Question: I am trying to figure out how to find the estimated slope for my linear mixed effects model, where I am looking at the decay rate of log-transformed copies of DNA/RNA over time.
My lmer model is as follows:
'''
model1 <- lmer(log.copies ~ 0 + sample + hours + sample:hours +
(1 | uniqueID), data)
'''
I am trying to find the slope estimate (the decay rate) of each sample, but I am not sure how to find that information. Any insight would be highly appreciated.
Here is the data frame for the model:
'''
uniqueID <- c('4a', '4b', '4c', '7a', '7b', '7c', '10a', '10b', '10c', '4a', '4b', '4c', '7a', '7b', '7c', '10a', '10b', '10c', '4a', '4b', '4c', '7a', '7b', '7c', '10a', '10b', '10c', '4a', '4b', '4c', '7a', '7b', '7c', '10a', '10b', '10c', '4a', '4b', '4c', '7a', '7b', '7c', '10a', '10b', '10c', '4a', '4b', '4c', '7a', '7b', '7c', '10a', '10b', '10c', '4a', '4b', '4c', '7a', '7b', '7c', '10a', '10b', '10c', '4a', '4b', '4c', '7a', '7b', '7c', '10a', '10b', '10c', '4a', '4b', '4c', '7a', '7b', '7c', '10a', '10b', '10c', '4a', '4b', '4c', '7a', '7b', '7c', '10a', '10b', '10c', '4a', '4b', '4c', '7a', '7b', '7c', '10a', '10b', '10c', '4a', '4b', '4c', '7a', '7b', '7c', '10a', '10b', '10c', '4a', '4b', '4c', '7a', '7b', '7c', '10a', '10b', '10c', '4a', '4b', '4c', '7a', '7b', '7c', '10a', '10b', '10c', '4a', '4b', '4c', '7a', '7b', '7c', '10a', '10b', '10c', '4a', '4b', '4c', '7a', '7b', '7c', '10a', '10b', '10c', '4a', '4b', '4c', '7a', '7b', '7c', '10a', '10b', '10c', '4a', '4b', '4c', '7a', '7b', '7c', '10a', '10b', '10c', '4a', '4b', '4c', '7a', '7b', '7c', '10a', '10b', '10c', '4a', '4b', '4c', '7a', '7b', '7c', '10a', '10b', '10c', '4a', '4b', '4c', '7a', '7b', '7c', '10a', '10b', '10c', '4a', '4b', '4c', '7a', '7b', '7c', '10a', '10b', '10c', '4a', '4b', '4c', '7a', '7b', '7c', '10a', '10b', '10c', '4a', '4b', '4c', '7a', '7b', '7c', '10a', '10b', '10c')
hours <- c('0', '0', '0', '0', '0', '0', '0', '0', '0', '1', '1', '1', '1', '1', '1', '1', '1', '1', '3', '3', '3', '3', '3', '3', '3', '3', '3', '5', '5', '5', '5', '5', '5', '5', '5', '5', '12', '12', '12', '12', '12', '12', '12', '12', '12', '24', '24', '24', '24', '24', '24', '24', '24', '24', '48', '48', '48', '48', '48', '48', '48', '48', '48', '96', '96', '96', '96', '96', '96', '96', '96', '96', '168', '168', '168', '168', '168', '168', '168', '168', '168', '336', '336', '336', '336', '336', '336', '336', '336', '336', '504', '504', '504', '504', '504', '504', '504', '504', '504', '720', '720', '720', '720', '720', '720', '720', '720', '720', '0', '0', '0', '0', '0', '0', '0', '0', '0', '1', '1', '1', '1', '1', '1', '1', '1', '1', '3', '3', '3', '3', '3', '3', '3', '3', '3', '5', '5', '5', '5', '5', '5', '5', '5', '5', '12', '12', '12', '12', '12', '12', '12', '12', '12', '24', '24', '24', '24', '24', '24', '24', '24', '24', '48', '48', '48', '48', '48', '48', '48', '48', '48', '96', '96', '96', '96', '96', '96', '96', '96', '96', '168', '168', '168', '168', '168', '168', '168', '168', '168', '336', '336', '336', '336', '336', '336', '336', '336', '336', '504', '504', '504', '504', '504', '504', '504', '504', '504', '720', '720', '720', '720', '720', '720', '720', '720', '720',)
log.copies <- c('1.45521893628741', '1.45521893628741', '1.45521893628741', '1.45521893628741', '1.45521893628741', '1.45521893628741', '1.45521893628741', '1.45521893628741', '1.45521893628741', '1.19441603388691', '1.24355334723342', '1.40690849045049', '1.31002191752687', '1.39124834261194', '1.29235753729037', '1.11936230018844', '1.1374556403934', '1.39758382302761', '1.68018850963636', '1.25191207562977', '1.23641746512146', '1.39679718172058', '1.38090501093842', '1.24605609103987', '1.21030026698775', '1.19544292124108', '1.17601950399624', '1.31273309142159', '1.26185528648986', '1.25966627646237', '1.31215362175609', '1.1797649397335', '1.06962991082736', '1.06648871526762', '1.01999877463483', '1.0713647526277', '1.33727512803554', '1.32714821681501', '1.36095600888816', '1.20806814685821', '1.01506836010089', '1.16512723872603', '1.26641479125218', '1.09785021474546', '1.13833983315088', '1.23033598728608', '1.40813602545636', '1.4646125625919', '1.00258079576351', '1.17601950399624', '1.06788775208508', '1.04454452321033', '1.05059619746453', '1.03045177956328', '1.37430638458471', '1.41452140821272', '1.75913091767113', '0.77346280655772', '0.767002923329097', '1.01188172732087', '0.74623404934399', '0.944256557003784', '1.05150543231433', '1.2251192503473', '1.29174874539612', '1.43997134954361', '-0.0296134397450946', '-0.286448979024821', '-0.156823792139869', '0.839166900510674', '0.724365376990744', '0.678610613822442', '0.786777342262311', '1.29478377172835', '1.37297391495997', '-0.82434417051388', '-0.82434417051388', '-0.496558364627612', '0.0829498390130417', '0.427489632415672', '0.158891649802325', '1.49438314328631', '0.729149969776687', '0.819893243439029', '-0.82434417051388', '-1.1900799975662', '-1.1900799975662', '-0.717704531413791', '-0.398265926539503', '-0.362000706739917', '-0.196897956423786', '0.64307632093276', '0.675913769256037', '-0.717704531413791', '-1.1900799975662', '-1.1900799975662', '0.0555326061931463', '-0.822304338094534', '-0.507174381784299', '0.180394322691316', '0.640136342503974', '0.393190666987189', '-1.1900799975662', '-0.967508136400586', '-0.967508136400586', '-0.823663106508838', '-0.967990407588446', '-0.967026427628234', '0.171315600631744', '0.171315600631744', '0.171315600631744', '0.171315600631744', '0.171315600631744', '0.171315600631744', '0.171315600631744', '0.171315600631744', '0.171315600631744', '-0.386292183084873', '-0.0999771866567739', '0.0867221503952878', '-0.525277163372224', '0.00383206432719449', '-0.0999771866567739', '-0.199592846032811', '0.047352829483974', '0.408978520878843', '-0.386292183084873', '-0.617450004710004', '-0.525277163372224', '-0.0714786306395753', '-0.163651471977355', '0.171315600631744', '0.067506349647776', '-0.0448200118538059', '0.047352829483974', '-0.617450004710004', '-0.617450004710004', '-0.525277163372224', '-0.331135008281905', '0.0261653532722218', '-0.0197780887736235', '-0.0448200118538059', '-0.163651471977355', '-0.0197780887736235', '-0.282482932100905', '-0.163651471977355', '-0.903765001138104', '-0.331135008281905', '-0.199592846032811', '-0.238962166944125', '-0.525277163372224', '-0.386292183084873', '-0.386292183084873', '-1.1900799975662', '-0.903765001138104', '-0.903765001138104', '-1.1900799975662', '-1.1900799975662', '-0.903765001138104', '-0.903765001138104', '-0.903765001138104', '-1.1900799975662', '-1.1900799975662', '-0.903765001138104', '-1.1900799975662', '-1.1900799975662', '-0.903765001138104', '-0.903765001138104', '-1.1900799975662', '-1.1900799975662', '-1.1900799975662', '-0.903765001138104', '-0.903765001138104', '-1.1900799975662', '-1.1900799975662', '-1.1900799975662', '-0.903765001138104', '-1.1900799975662', '-1.1900799975662', '-1.1900799975662', '-1.1900799975662', '-1.1900799975662', '-1.1900799975662', '-1.1900799975662', '-1.1900799975662', '-1.1900799975662', '-1.1900799975662', '-1.1900799975662', '-0.903765001138104', '-1.1900799975662', '-1.1900799975662', '-1.1900799975662', '-1.1900799975662', '-1.1900799975662', '-1.1900799975662', '-1.1900799975662', '-1.1900799975662', '-1.1900799975662', '-1.1900799975662', '-1.1900799975662', '-0.903765001138104', '-1.1900799975662', '-1.1900799975662', '-1.1900799975662', '-0.903765001138104', '-0.903765001138104', '-0.903765001138104', '-1.1900799975662', '-0.903765001138104', '-1.1900799975662', '-1.1900799975662', '-1.1900799975662', '-1.1900799975662', '-1.1900799975662', '-0.903765001138104', '-1.1900799975662')
sample <- c('4eDNA', '4eDNA', '4eDNA', '7eDNA', '7eDNA', '7eDNA', '10eDNA', '10eDNA', '10eDNA', '4eDNA', '4eDNA', '4eDNA', '7eDNA', '7eDNA', '7eDNA', '10eDNA', '10eDNA', '10eDNA', '4eDNA', '4eDNA', '4eDNA', '7eDNA', '7eDNA', '7eDNA', '10eDNA', '10eDNA', '10eDNA', '4eDNA', '4eDNA', '4eDNA', '7eDNA', '7eDNA', '7eDNA', '10eDNA', '10eDNA', '10eDNA', '4eDNA', '4eDNA', '4eDNA', '7eDNA', '7eDNA', '7eDNA', '10eDNA', '10eDNA', '10eDNA', '4eDNA', '4eDNA', '4eDNA', '7eDNA', '7eDNA', '7eDNA', '10eDNA', '10eDNA', '10eDNA', '4eDNA', '4eDNA', '4eDNA', '7eDNA', '7eDNA', '7eDNA', '10eDNA', '10eDNA', '10eDNA', '4eDNA', '4eDNA', '4eDNA', '7eDNA', '7eDNA', '7eDNA', '10eDNA', '10eDNA', '10eDNA', '4eDNA', '4eDNA', '4eDNA', '7eDNA', '7eDNA', '7eDNA', '10eDNA', '10eDNA', '10eDNA', '4eDNA', '4eDNA', '4eDNA', '7eDNA', '7eDNA', '7eDNA', '10eDNA', '10eDNA', '10eDNA', '4eDNA', '4eDNA', '4eDNA', '7eDNA', '7eDNA', '7eDNA', '10eDNA', '10eDNA', '10eDNA', '4eDNA', '4eDNA', '4eDNA', '7eDNA', '7eDNA', '7eDNA', '10eDNA', '10eDNA', '10eDNA', '4eRNA', '4eRNA', '4eRNA', '7eRNA', '7eRNA', '7eRNA', '10eRNA', '10eRNA', '10eRNA', '4eRNA', '4eRNA', '4eRNA', '7eRNA', '7eRNA', '7eRNA', '10eRNA', '10eRNA', '10eRNA', '4eRNA', '4eRNA', '4eRNA', '7eRNA', '7eRNA', '7eRNA', '10eRNA', '10eRNA', '10eRNA', '4eRNA', '4eRNA', '4eRNA', '7eRNA', '7eRNA', '7eRNA', '10eRNA', '10eRNA', '10eRNA', '4eRNA', '4eRNA', '4eRNA', '7eRNA', '7eRNA', '7eRNA', '10eRNA', '10eRNA', '10eRNA', '4eRNA', '4eRNA', '4eRNA', '7eRNA', '7eRNA', '7eRNA', '10eRNA', '10eRNA', '10eRNA', '4eRNA', '4eRNA', '4eRNA', '7eRNA', '7eRNA', '7eRNA', '10eRNA', '10eRNA', '10eRNA', '4eRNA', '4eRNA', '4eRNA', '7eRNA', '7eRNA', '7eRNA', '10eRNA', '10eRNA', '10eRNA', '4eRNA', '4eRNA', '4eRNA', '7eRNA', '7eRNA', '7eRNA', '10eRNA', '10eRNA', '10eRNA', '4eRNA', '4eRNA', '4eRNA', '7eRNA', '7eRNA', '7eRNA', '10eRNA', '10eRNA', '10eRNA', '4eRNA', '4eRNA', '4eRNA', '7eRNA', '7eRNA', '7eRNA', '10eRNA', '10eRNA', '10eRNA', '4eRNA', '4eRNA', '4eRNA', '7eRNA', '7eRNA', '7eRNA', '10eRNA', '10eRNA', '10eRNA')
'''
What I'd like to find now is the slope of each of the "samples", e.g. the slope of the log.copies of 4eRNA against hours, etc.
Here's an example of what I'm looking for (these are just dummy values)

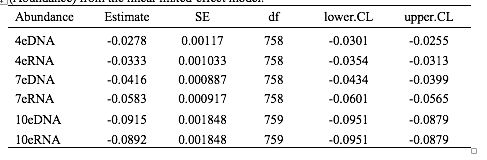
Answer: After cleaning up the data a bit (converting to numeric):
'''
d <- data.frame(log.copies, sample, hours, uniqueID)
library(lme4)
## use '0 + sample + sample:hours' to fit intercept & slope
## separately for each sample
model1 <- lmer(log.copies ~ 0 + sample + sample:hours + (1 | uniqueID), d)
## fixed-effect coefficient table
cc <- coef(summary(model1))
cc[grepl("hours", rownames(cc)),]
'''
Results:
'''
Estimate Std. Error t value
sample10eDNA:hours -0.003205399 <PHONE>.476405
sample10eRNA:hours -0.001238915 <PHONE> -4.049224
sample4eDNA:hours -0.001525579 <PHONE> -4.986143
sample4eRNA:hours -0.001060511 <PHONE> -3.466135
sample7eDNA:hours -0.003824935 <PHONE>.501274
sample7eRNA:hours -0.001456568 <PHONE> -4.760591
'''
If you load 'lmerTest' after or instead of 'lme4' your table will include 'df' and 'Pr(>|t|)' columns as in your example.
To get the table you're looking for, I think you want
'''
emmeans::emtrends(model1, ~sample, var="hours")
sample hours.trend SE df lower.CL upper.CL
10eDNA -0.00321 0.000306 198 -0.00381 -0.002602
10eRNA -0.00124 0.000306 198 -0.00184 -0.000636
4eDNA -0.00153 0.000306 198 -0.00213 -0.000922
4eRNA -0.00106 0.000306 198 -0.00166 -0.000457
7eDNA -0.00382 0.000306 198 -0.00443 -0.003222
7eRNA -0.00146 0.000306 198 -0.00206 -0.000853
'''
Note that the estimates are the same up to rounding as the previous table, although 'emmeans' is more convenient because it computes CI for you and you can specify the model any way you want, e.g. as '~ sample*hours + (1|uniqueID)', and still extract the same table.